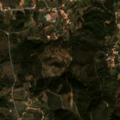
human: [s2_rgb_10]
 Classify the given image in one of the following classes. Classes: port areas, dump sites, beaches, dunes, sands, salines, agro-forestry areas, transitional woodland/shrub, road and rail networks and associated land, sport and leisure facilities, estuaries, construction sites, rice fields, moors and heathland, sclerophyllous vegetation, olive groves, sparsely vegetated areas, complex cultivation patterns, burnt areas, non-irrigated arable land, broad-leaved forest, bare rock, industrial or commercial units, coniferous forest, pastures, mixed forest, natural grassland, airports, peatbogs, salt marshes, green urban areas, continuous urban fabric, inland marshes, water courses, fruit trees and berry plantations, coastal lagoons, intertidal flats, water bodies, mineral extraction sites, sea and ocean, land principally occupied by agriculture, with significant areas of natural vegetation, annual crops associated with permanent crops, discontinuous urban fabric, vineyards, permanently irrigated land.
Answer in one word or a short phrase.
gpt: complex cultivation patterns, broad-leaved forest, mixed forest